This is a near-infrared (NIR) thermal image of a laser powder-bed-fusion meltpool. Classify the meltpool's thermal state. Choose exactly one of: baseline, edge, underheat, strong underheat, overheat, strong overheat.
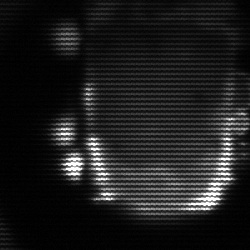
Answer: baseline